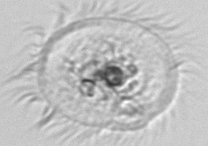
Label: Pleuronema